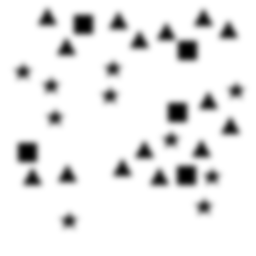
Squares: 5
Triangles: 15
Stars: 10
Total shapes: 30